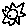
Label: sun